Question: I have a <URL> file that contain 4 objects : a , b , c , d.
---
# Manually
I declared my variables manually.
'''
var chart_a = new google.visualization.PieChart(document.getElementById('sa-piechart-a'));
var chart_b = new google.visualization.PieChart(document.getElementById('sa-piechart-b'));
var chart_c = new google.visualization.PieChart(document.getElementById('sa-piechart-c'));
var chart_d = new google.visualization.PieChart(document.getElementById('sa-piechart-d'));
'''
---
# Dynamically
Now, I want to make it dynamically so it can handle all the objects in my JSON file, and it doesn't break - when I add more objects to my JSON file.
So while in the loop, I tried add :
'''
chart[object] = new google.visualization.PieChart($('#sa-piechart-'+ object.toLowerCase() )); // <---- I try to add this line
'''
---
I got my objects from Ajax call.
'''
var data = {};
var chart = {};
for (var object in objects) {
var total = objects[object].danger + objects[object].warning + objects[object].success ;
data[object] = google.visualization.arrayToDataTable([
['Piechart' , 'Number of Skills'],
['danger' , ( objects[object].danger/total ) * 100 ],
['warning' , ( objects[object].warning/total ) * 100 ],
['success' , ( objects[object].success/total ) * 100 ],
]);
//console.log( '#sa-piechart-' + object.toLowerCase() ); // Return #sa-piechart-a
chart[object] = new google.visualization.PieChart($('#sa-piechart-'+ object.toLowerCase() )); // <---- I try to add this line
}
// var chart_a = new google.visualization.PieChart(document.getElementById('sa-piechart-a'));
// var chart_b = new google.visualization.PieChart(document.getElementById('sa-piechart-b'));
// var chart_c = new google.visualization.PieChart(document.getElementById('sa-piechart-c'));
// var chart_d = new google.visualization.PieChart(document.getElementById('sa-piechart-d'));
'''
---
# Result
I keep getting 'Uncaught Error: Container is not defined'
Any hints / suggestions will be much appreciated !
---
# Update

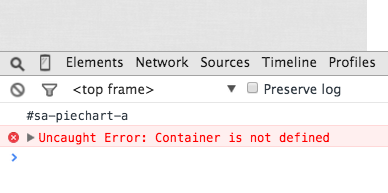
Answer: 'Container is not defined' means that DOM element is not found as mentioned in the comments. You would need to dynamically create the elements and then pass them to google pie chart. Something like this should do.
'''
var el = document.getElementById('sa-piechart-' + object);
if (!el) {
el = document.createElement('div');
el.id = object;
document.body.appendChild(el); // <--- I added to body. Add to required element
}
chart[object] = new google.visualization.PieChart(el);
chart[object].draw(data[object]);
'''
Here is a demo <URL>
---
A much fancier solution (using jQuery)
'''
var $el = $('#sa-piechart-' + object).length ? $('#sa-piechart-' + object) : $('<div id="#sa-piechart-' + object+'"></div>').appendTo('body');
chart[object] = new google.visualization.PieChart($el[0]);
'''
Fancier demo <URL>